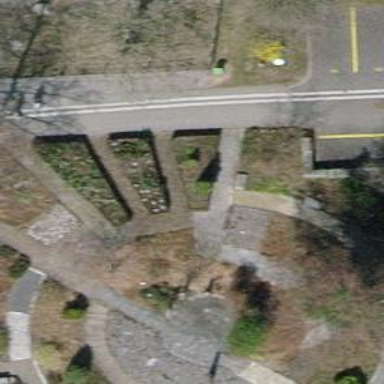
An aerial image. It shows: Footway with sett surface.